Question: I've been beating around the bush a lot, so I'll explain my problem here and hope with the whole picture, somebody has some ideas. With the following image:

I need to detect a mouseover on the blobs over her eyes and mouth, and solve this problem in a general form. The model and blobs are on two different layers, so I can produce one image with only the blobs, and one with only the model, and somehow synchronise a virtual cursor over the blobs while it actually hovers over the model.
I can also make the blobs polygons, for hit testing, but I think a colour hit test would be much easier. If I hit blue, I am on her mouth and I show lipstick images; if I hit pink, I'm over her eyes, and display eye makeup images.
What are the suggestions and conversation of the learned ones here?
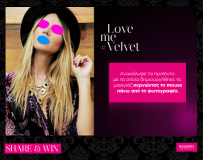
Answer: The simpler way to do it would be to load the layer image in a canvas, then get all its pixel data. When the mouse is hovering the model image, find out what color is currently selected and if it is different from a previous one, trigger an event to indicate that the selection has changed.
Here is an example, feel free to toy with it; but be aware that it doesn't handle all cases:
- - -
'''
$(function() {
/* we load all the image data first */
var imageData = null;
var layerImage = new Image();
layerImage.onload = function() {
var canvas = document.createElement("canvas");
canvas.width = this.width;
canvas.height = this.height;
context = canvas.getContext('2d');
context.drawImage(this, 0, 0, canvas.width, canvas.height);
imageData = context.getImageData(0, 0, canvas.width, canvas.height).data;
};
/* it's easier to set the image data for example as base64 data */
layerImage.src = "data:image/png;base64,iVBORw0KGgoAAAANSUhEUgAAAEAAAABACAYAAACqaXHeAAAABGdBTUEAALGPC/xhBQAAAAlwSFlzAAAOwgAADsIBFShKgAAAABp0RVh0U29mdHdhcmUAUGFpbnQuTkVUIHYzLjUuMTFH80I3AAAA5klEQVR4Xu3WMQ7CMAwF0IxcgCtw/xsGdWApItWHKorLQ8qESe2HbWjNiwABAgQIECBAgAABAgQIECBAgMAUgd4e/ehMSeTMh4wK2j/nqPjt/TNzm3IXgEFb64CdgBG44hKcsmg8pKDAvbf+7SlY7nvK3xb/+lx5BAA/jMCGpwOqC/z9CFT/ApfP/9Z6T87yBaUJJsVvsen9y8cDMAJ2gCWY7IHll1qaYFL84a9AelnF+CFwxYLSnAGMBFLNivE6QAcMBCq2dJqzETACRuCzQDpPFePTv9riCRAgQIAAAQIECBC4nsATagY67TVyuhAAAAAASUVORK5CYII=";
var pColor = null;
/* on mouse over the model image */
$("#model").mousemove(function(event) {
/* we correct the offset */
var offset = $(this).offset();
var relX = event.pageX - offset.left;
var relY = event.pageY - Math.round(offset.top);
/* and get the pixel values at this place (note we are not keeping the alpha channel; it's your decision whether or not it is valuable */
var pixelIndex = relY * layerImage.width + relX;
var dataIndex = pixelIndex * 4;
var color = [imageData[dataIndex], imageData[dataIndex + 1], imageData[dataIndex + 2]];
if (pColor == null) {
/* we trigger when first entering the image */
$(this).trigger("newColor", {
message: "Initial layer color",
data: color
});
} else if (pColor[0] != color[0] || pColor[1] != color[1] || pColor[2] != color[2]) {
/* we trigger if the new position is a new color in the layer image */
$(this).trigger("newColor", {
message: "Changed layer color",
data: color
});
}
pColor = color;
});
/* some small help to convert rgb to css colors */
function rgb2hex(red, green, blue) {
var rgb = blue | (green << 8) | (red << 16);
return '#' + (0x1000000 + rgb).toString(16).slice(1)
}
/* there you have the new layer color event management; for the example sake we change the color of some text */
$("#model").on("newColor", function(event, eventData) {
$("#selector").css("color", rgb2hex(eventData.data[0], eventData.data[1], eventData.data[2]));
});
});
'''
'''
img {
border: 1px solid silver
}
'''
'''
<script src="https://ajax.googleapis.com/ajax/libs/jquery/2.1.0/jquery.min.js"></script>
<body>
<h4>Model image</h4>
<img id="model" src="data:image/png;base64, iVBORw0KGgoAAAANSUhEUgAAAEAAAABACAIAAAAlC+aJAAAAAXNSR0IArs4c6QAAAARnQU1BAACxjwv8YQUAAAAJcEhZcwAADsMAAA7DAcdvqGQAAAAadEVYdFNvZnR3YXJlAFBhaW50Lk5FVCB2My41LjExR/NCNwAAAtdJREFUaEPtmS2PwkAQhhGQEASEBIECFAJBgoCAxpDgsWBxSP4lPwGJRCLv5m4uk6Xt7s5He9dLFst2+z7vfG3bxsc//zX+uf6PBPDXEUwRSBEwOpBSyGig+fIUAbOFxg3KjMD1em3EfqvV6vl8GkW7l5cJsF6vY/p//i8RQwbwer22221U5W63K/T4fr93u1263LdMFB8ZAEc96BsOhwER5WIIAMB+NO92u4lMKlw8m80oFJaMEgCg/ZADdvW0A2GMRiPdtgKAEu13tUJG4c667sQFoBap8yl8FdiPDIqyZgFQ9oerU83mlrV0ExaAJfshdKfTiSMLg8BZKR5k4ewPS4TpNplMOLKqAqD88YngSwxjVAVgyR+O8bSmKoCKumeerVoAkZe6xQnA45vCGH7rfGuIFbVRBUDgvO2bCefzWXEj4I8PDtyXOYzQ0cVi4WMonAmWSR8HIDWbzUZ33grXNKifTqcA3Ov1FNUfB3AdhdOv4h6+S0D6fr/HWLVaLd1jBgsAFNChV5RLAVpKelDfbrd16lk1QCLczLZjoPEW6SiMG4FAdUphXO/tCSkD8GEwi9uVDvZLny6gZg6HQ8YvDYBr23g8DnR9319S6XjH5XIJGw4Gg7fxZwwiFDfsyGfQSQeRvnci1ghE+XXz1d3W7bb5WVF3ABpzvpZVdwDM+8CYqyOAmzPRx6l6ARyPx3w/CNd9jQDgNEHq+RO6LgCgvt/vA8Dlcol2tjLnQPRmhW00n+W4rNPpPB6P6J5cAHofqnhlSffIAIDT8/k8n+jNZhO8l6qPHOYKPxlJ3+Wj1swpqJRzKPc06n6JIOf4GBmz1U778kpWxJmvQ9EjEOQergEX1KegcEnIAHAvPgaIRgDpMwO/jjUA/N1hJT3Hia7iL64c4KtRfP/4mkQrq9r3rVUngEBMUgQYCZtqIGRSSqGUQgwHUgoZTSrrQ3KhjN8oYiN/+PJPqpb83Htu7qcAAAAASUVORK5CYII="
/>
<p>You are pointing at some <strong><span id="selector">color</span></strong>
</p>
<hr/>
<h4>Layer image (reference only, not displayed in page)</h4>
<img id="layer" src="data:image/png;base64,iVBORw0KGgoAAAANSUhEUgAAAEAAAABACAYAAACqaXHeAAAABGdBTUEAALGPC/xhBQAAAAlwSFlzAAAOwgAADsIBFShKgAAAABp0RVh0U29mdHdhcmUAUGFpbnQuTkVUIHYzLjUuMTFH80I3AAAA5klEQVR4Xu3WMQ7CMAwF0IxcgCtw/xsGdWApItWHKorLQ8qESe2HbWjNiwABAgQIECBAgAABAgQIECBAgMAUgd4e/ehMSeTMh4wK2j/nqPjt/TNzm3IXgEFb64CdgBG44hKcsmg8pKDAvbf+7SlY7nvK3xb/+lx5BAA/jMCGpwOqC/z9CFT/ApfP/9Z6T87yBaUJJsVvsen9y8cDMAJ2gCWY7IHll1qaYFL84a9AelnF+CFwxYLSnAGMBFLNivE6QAcMBCq2dJqzETACRuCzQDpPFePTv9riCRAgQIAAAQIECBC4nsATagY67TVyuhAAAAAASUVORK5CYII="
/>
</body>
'''